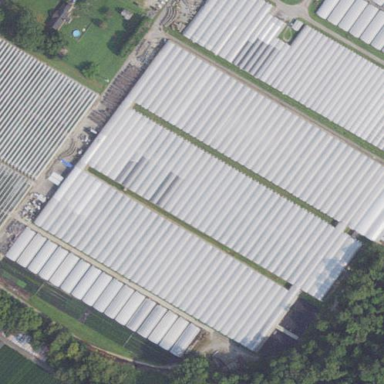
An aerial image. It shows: Greenhouse used for horticulture.